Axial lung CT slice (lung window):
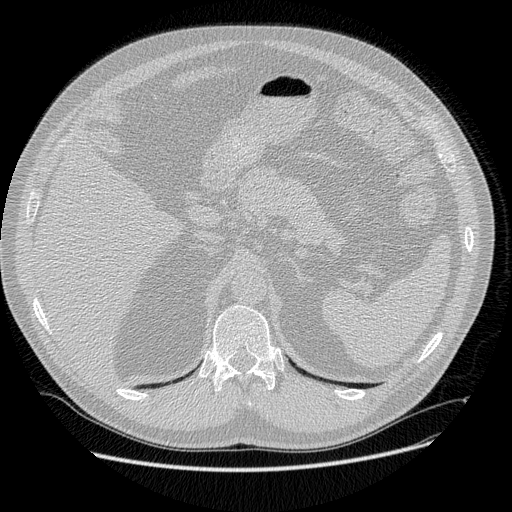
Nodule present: no